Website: apple
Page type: billing-address
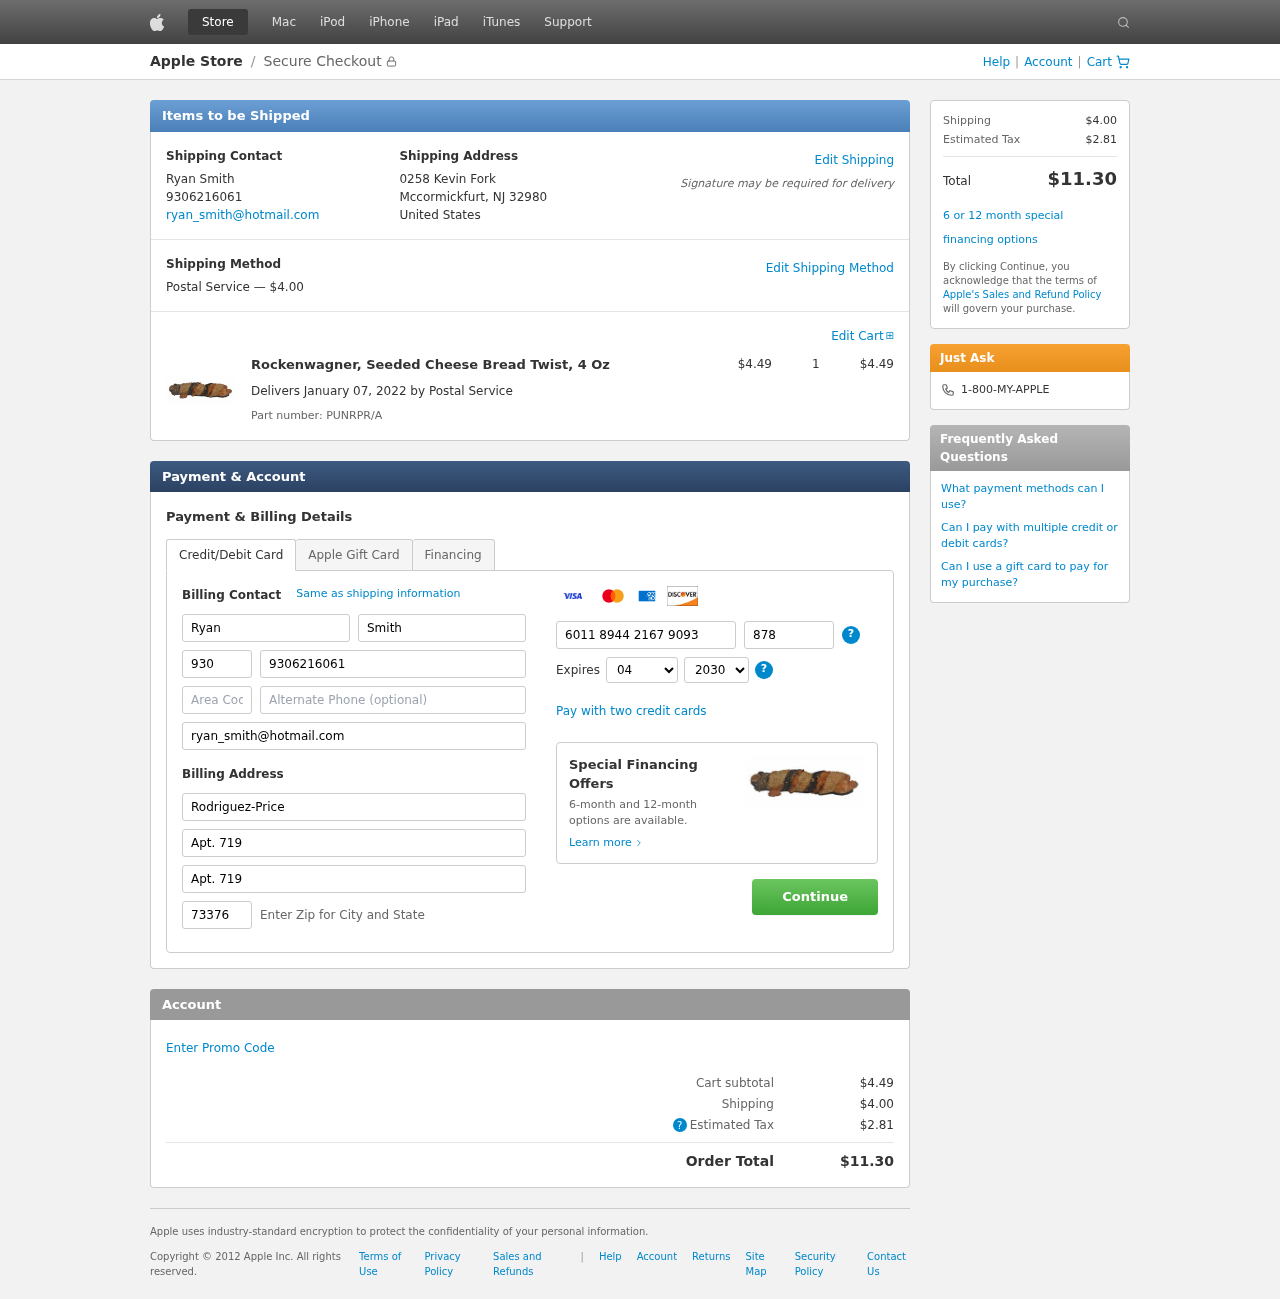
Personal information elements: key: PII_CARD_CVV
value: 878
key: PII_CARD_EXPIRY_MONTH
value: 04
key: PII_CARD_EXPIRY_YEAR
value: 30
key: PII_CARD_NUMBER
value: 6011 8944 2167 9093
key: PII_CITY_STATE_ZIP
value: Mccormickfurt, NJ 32980
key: PII_COMPANY
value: Rodriguez-Price
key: PII_COUNTRY
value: United States
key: PII_EMAIL
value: ryan_smith@hotmail.com
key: PII_FIRSTNAME
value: Ryan
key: PII_FULLNAME
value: Ryan Smith
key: PII_LASTNAME
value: Smith
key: PII_PHONE
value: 9306216061
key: PII_PHONE_AREA
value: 930
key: PII_POSTCODE2
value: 73376
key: PII_STREET
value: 0258 Kevin Fork
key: PII_STREET2
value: Apt. 719
Product elements: key: PRODUCT1_NAME
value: Rockenwagner, Seeded Cheese Bread Twist, 4 Oz
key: PRODUCT1_PRICE
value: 4.49
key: PRODUCT1_QUANTITY
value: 1
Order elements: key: ORDER_SHIPPING_COST
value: $4.00
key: ORDER_SUBTOTAL
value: $4.49
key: ORDER_DELIVERY_DATE
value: January 07, 2022
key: ORDER_PART_NUMBER
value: PUNRPR/A
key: ORDER_TAX
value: $2.81
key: ORDER_TOTAL
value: $11.30